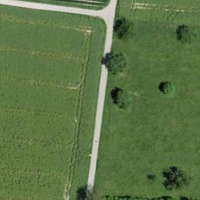
EUNIS habitat code: 25
Species observed at this site:
Allium ursinum
Stellaria media